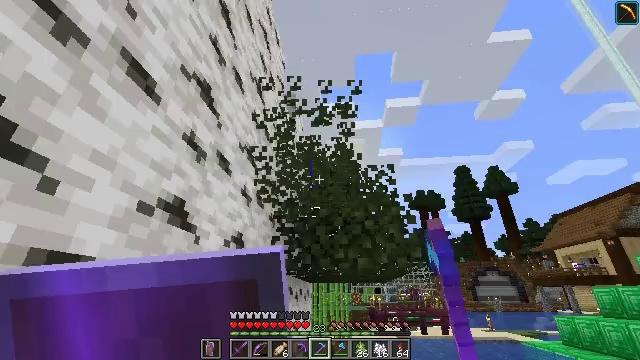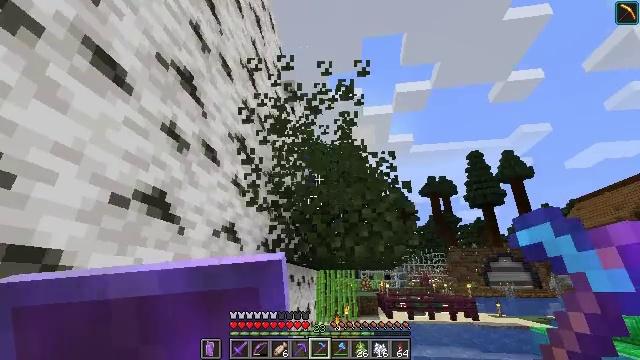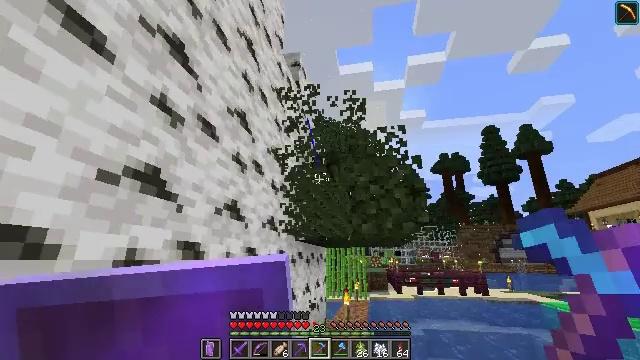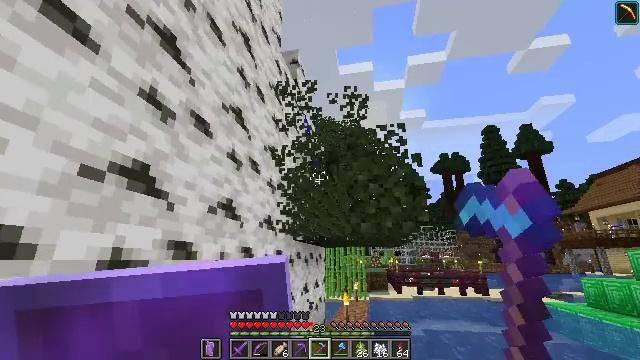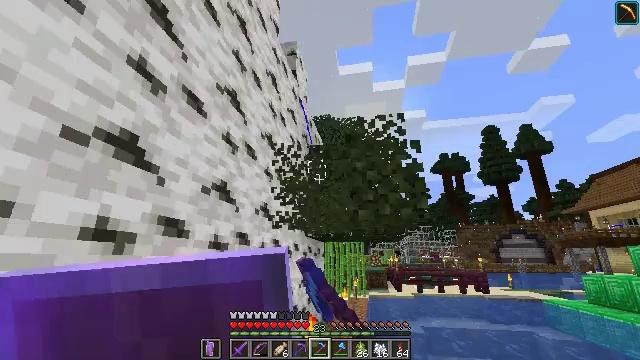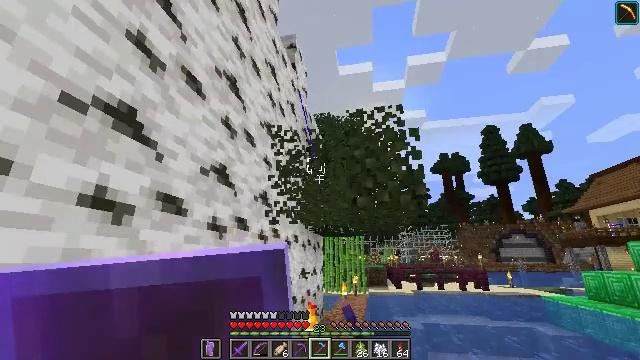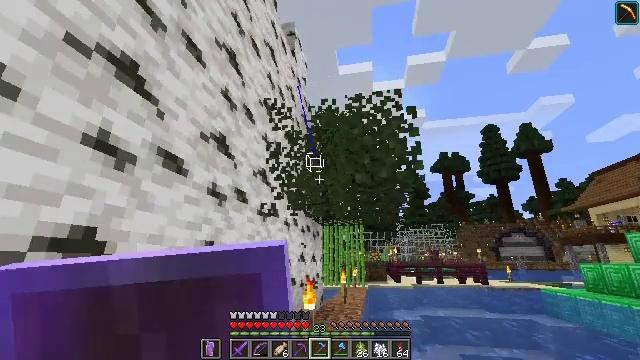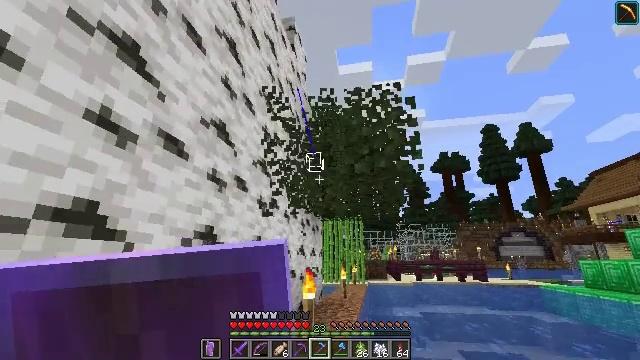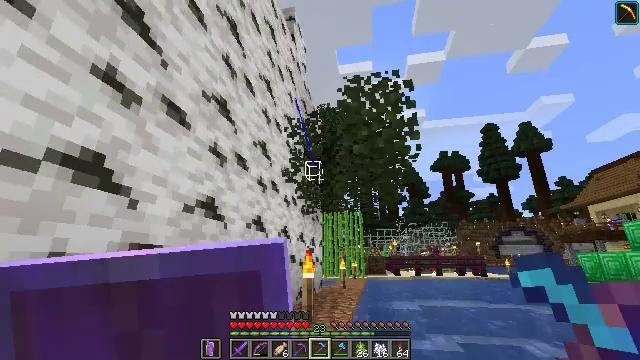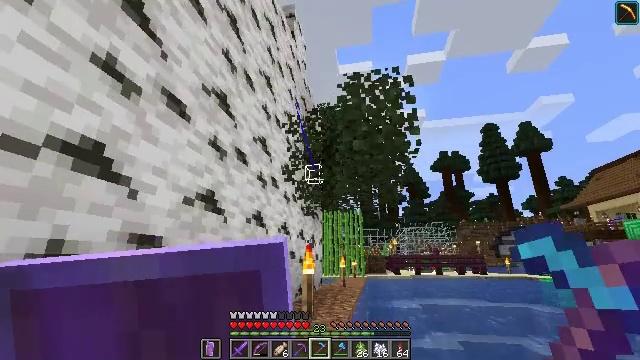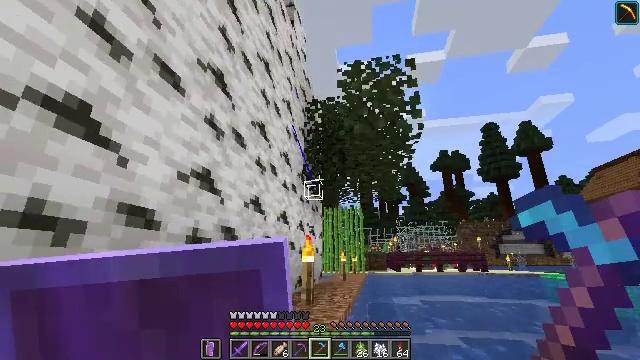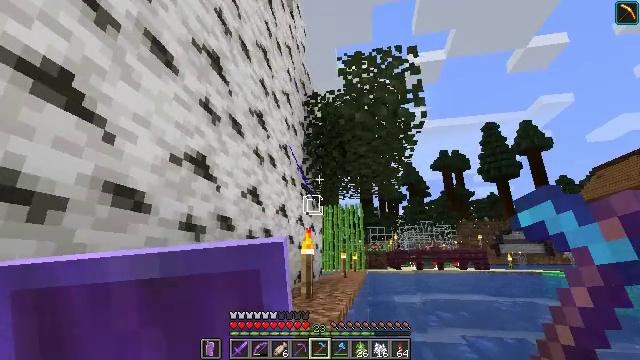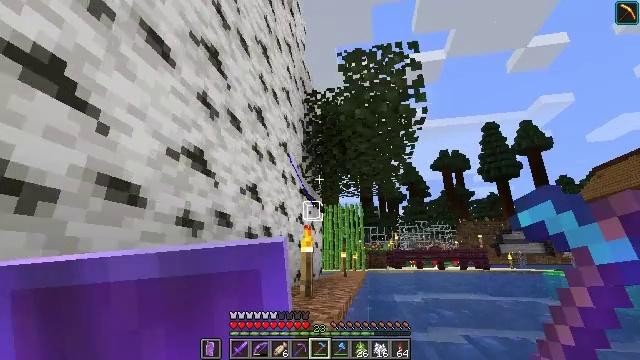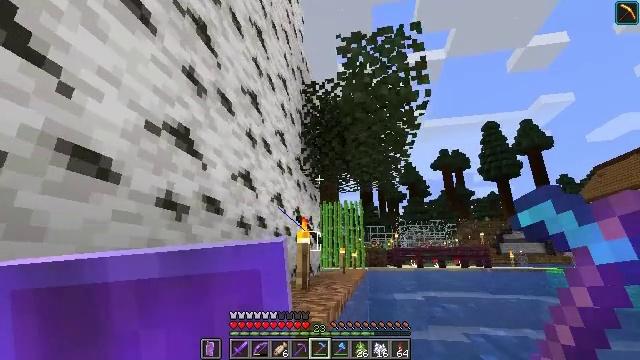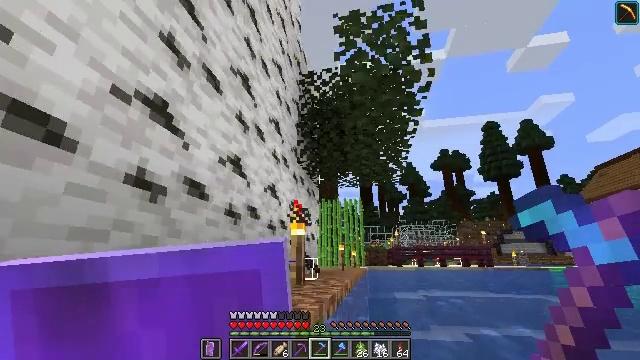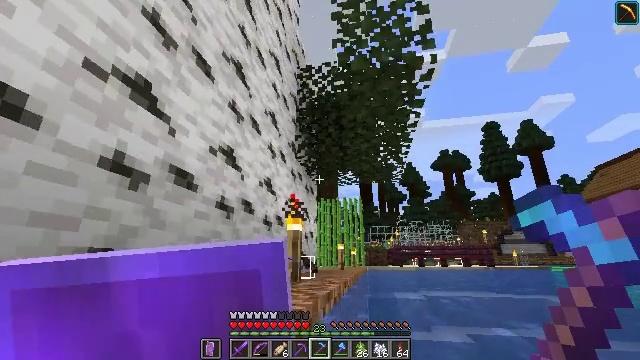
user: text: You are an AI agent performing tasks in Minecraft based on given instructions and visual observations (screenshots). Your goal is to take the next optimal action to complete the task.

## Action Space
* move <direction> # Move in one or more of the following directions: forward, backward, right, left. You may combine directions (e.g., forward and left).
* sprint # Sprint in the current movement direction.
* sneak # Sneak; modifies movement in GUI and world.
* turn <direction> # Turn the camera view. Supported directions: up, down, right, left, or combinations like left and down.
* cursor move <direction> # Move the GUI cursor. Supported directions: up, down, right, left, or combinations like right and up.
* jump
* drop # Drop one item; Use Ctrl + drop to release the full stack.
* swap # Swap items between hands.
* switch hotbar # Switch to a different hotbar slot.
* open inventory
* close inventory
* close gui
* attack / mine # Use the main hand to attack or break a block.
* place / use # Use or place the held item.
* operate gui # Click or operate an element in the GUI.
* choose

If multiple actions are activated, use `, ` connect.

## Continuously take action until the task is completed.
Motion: motion action
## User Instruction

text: Harvest birch leaves for decorations.
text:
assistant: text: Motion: move forward, attack / mine
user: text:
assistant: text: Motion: move forward, turn left and down, attack / mine
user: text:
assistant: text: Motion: attack / mine
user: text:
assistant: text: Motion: attack / mine
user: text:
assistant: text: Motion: attack / mine
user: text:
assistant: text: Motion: attack / mine
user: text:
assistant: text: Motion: attack / mine
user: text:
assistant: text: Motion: attack / mine
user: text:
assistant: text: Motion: move forward, attack / mine
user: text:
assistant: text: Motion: move forward, attack / mine
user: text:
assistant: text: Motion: move forward, attack / mine
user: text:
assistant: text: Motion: move forward, attack / mine
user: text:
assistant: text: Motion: move forward, attack / mine
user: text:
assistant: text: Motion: move forward, attack / mine
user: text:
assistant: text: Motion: move forward
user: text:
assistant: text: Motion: move forward, jump
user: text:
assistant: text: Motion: move forward, jump
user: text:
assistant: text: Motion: move forward, jump
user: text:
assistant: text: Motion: move forward, jump
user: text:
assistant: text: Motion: move forward, jump
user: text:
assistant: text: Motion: move forward, jump
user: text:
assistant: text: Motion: move forward, jump
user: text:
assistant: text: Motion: move forward, jump
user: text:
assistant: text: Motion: move forward, jump
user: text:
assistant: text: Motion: move forward, jump
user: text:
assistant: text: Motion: move forward, jump
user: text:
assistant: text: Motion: move forward, jump
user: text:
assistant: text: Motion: move forward, jump
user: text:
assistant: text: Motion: move forward, jump
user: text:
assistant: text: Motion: move forward and move left, jump